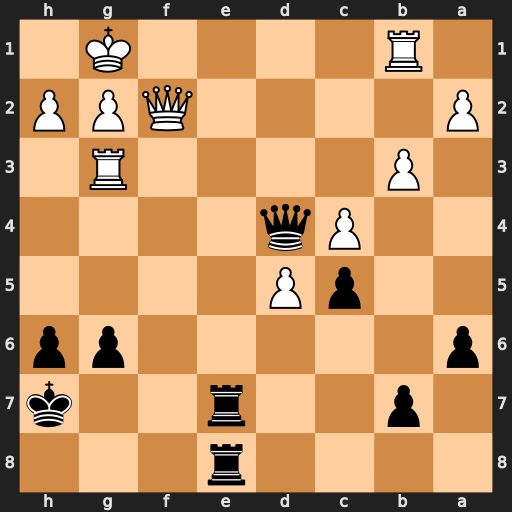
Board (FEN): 4r3/1p2r2k/p5pp/2pP4/2Pq4/1P4R1/P4QPP/1R4K1
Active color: b
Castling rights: -
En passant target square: -
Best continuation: Re1+ Rxe1 Rxe1#